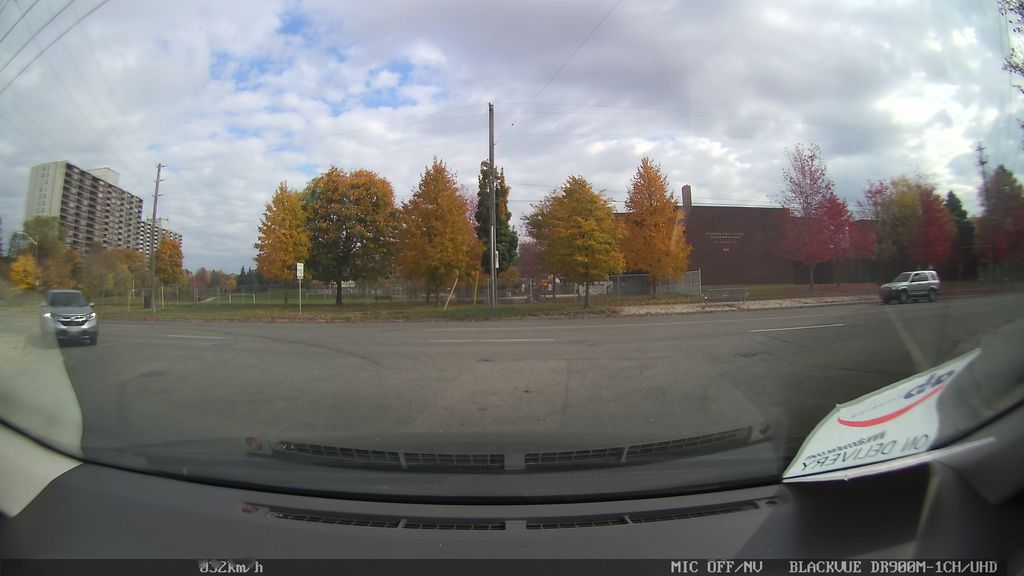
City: toronto